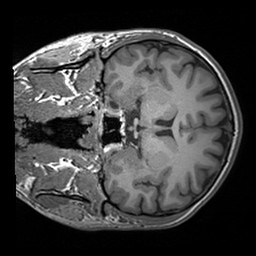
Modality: T1w
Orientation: coronal
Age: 22
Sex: female
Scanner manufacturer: siemens
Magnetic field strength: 3 T
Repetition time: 1.6 s
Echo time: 0.00236 s